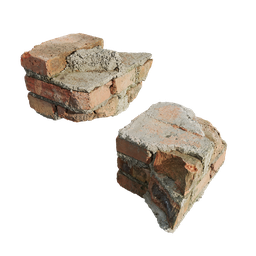
Label: architecture